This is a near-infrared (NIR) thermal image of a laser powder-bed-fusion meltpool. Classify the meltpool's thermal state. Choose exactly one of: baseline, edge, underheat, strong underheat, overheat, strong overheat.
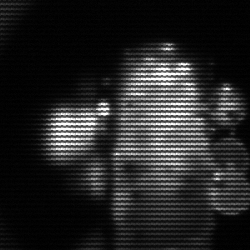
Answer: strong underheat